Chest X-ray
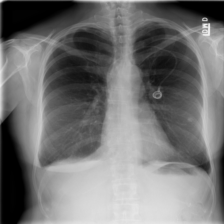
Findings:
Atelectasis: negative
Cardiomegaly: negative
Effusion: negative
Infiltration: negative
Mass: negative
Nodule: negative
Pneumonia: negative
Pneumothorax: negative
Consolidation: negative
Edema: negative
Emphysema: negative
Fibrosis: negative
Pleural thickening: negative
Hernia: negative